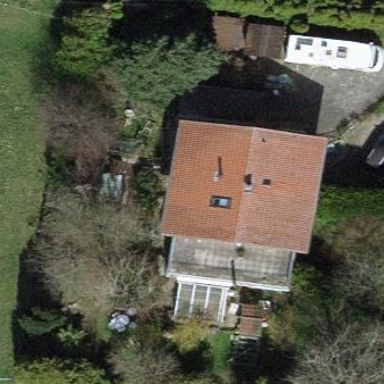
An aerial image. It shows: Detached building.